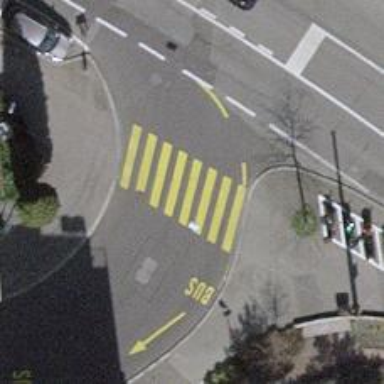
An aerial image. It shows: Uncontrolled crossing on the road.